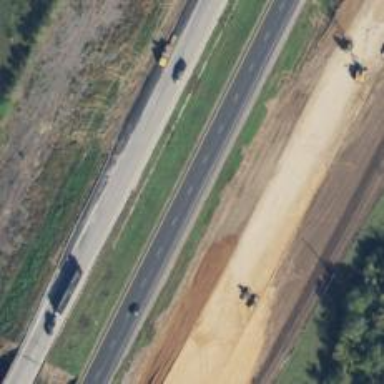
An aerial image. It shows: Expressway.